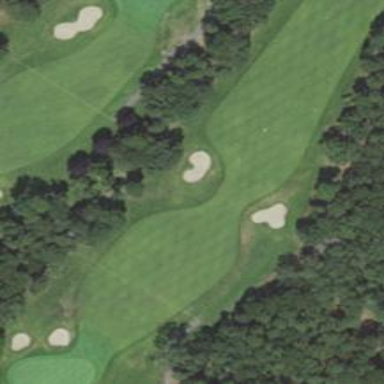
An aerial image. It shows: Golf hole.